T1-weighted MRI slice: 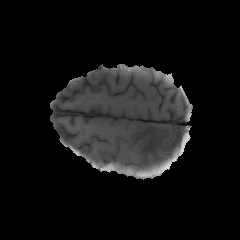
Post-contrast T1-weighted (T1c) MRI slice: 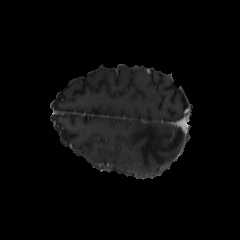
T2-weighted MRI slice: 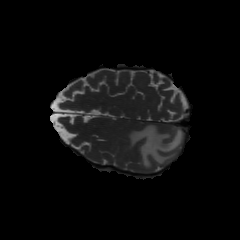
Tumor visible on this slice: yes